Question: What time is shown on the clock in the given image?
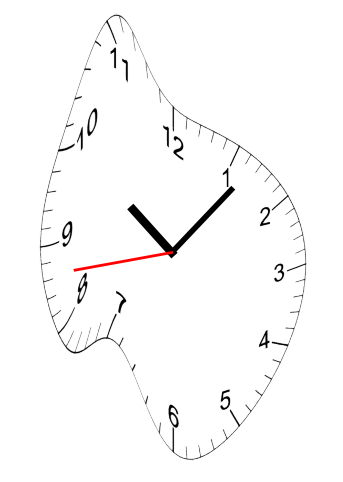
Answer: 10:06:43